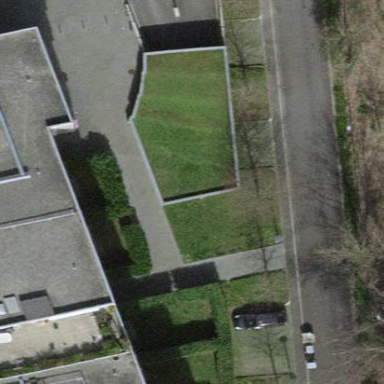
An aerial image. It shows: View of roof of building.